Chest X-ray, AP view. Patient: 44 years old, sex M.
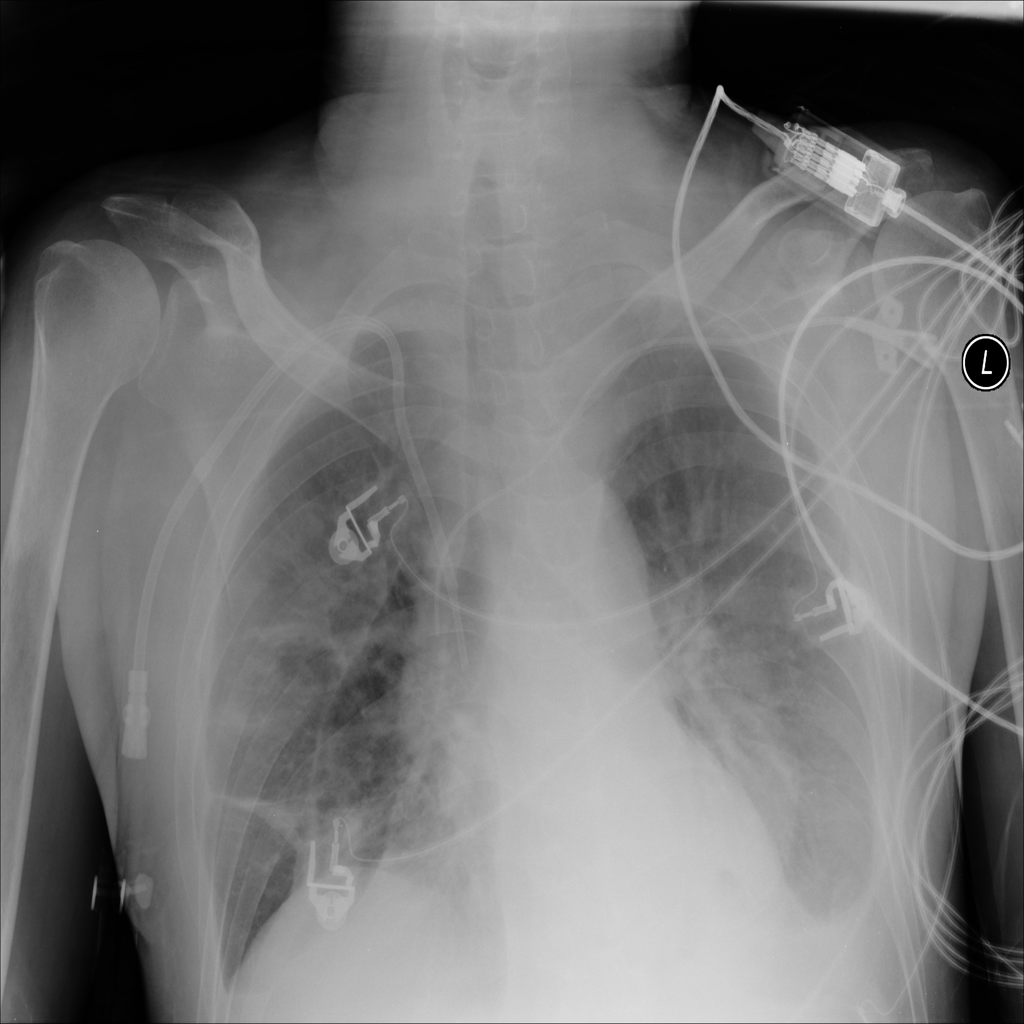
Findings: Effusion, Infiltration